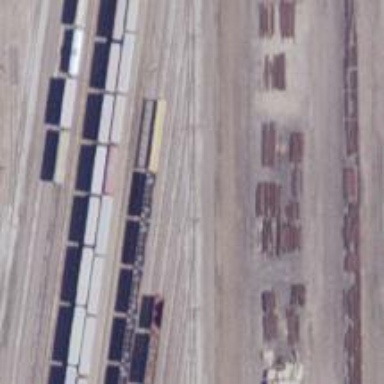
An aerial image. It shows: Railway yard used for servicing trains.